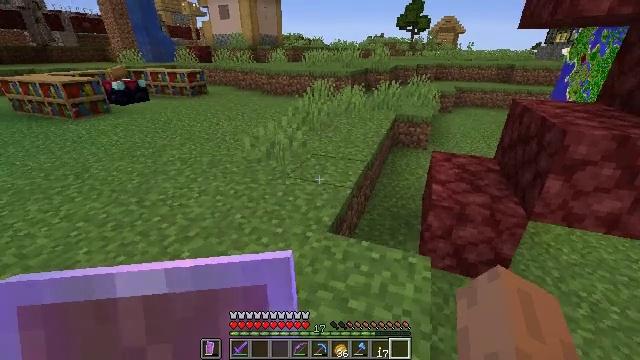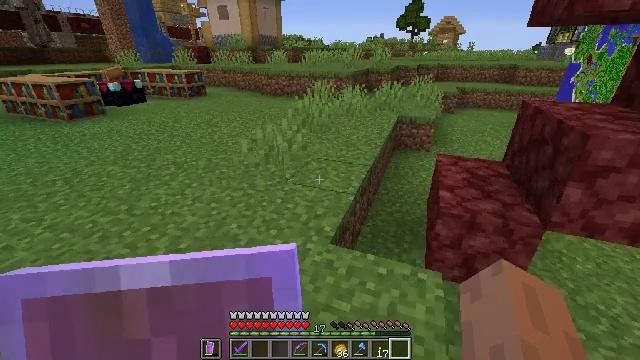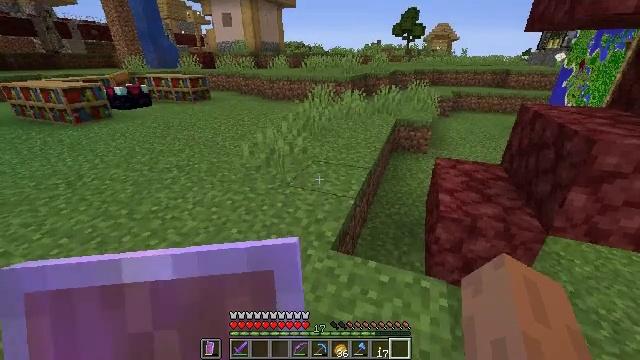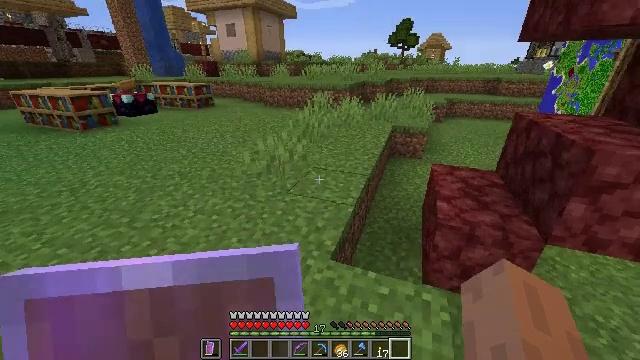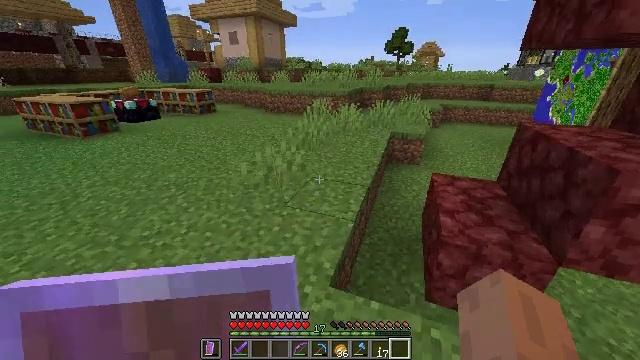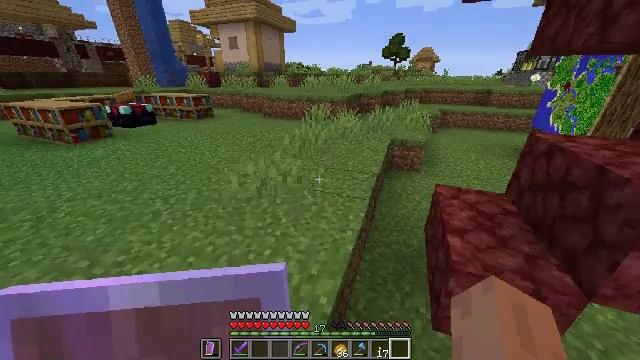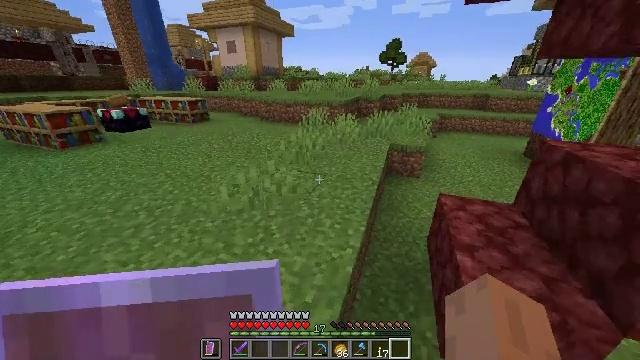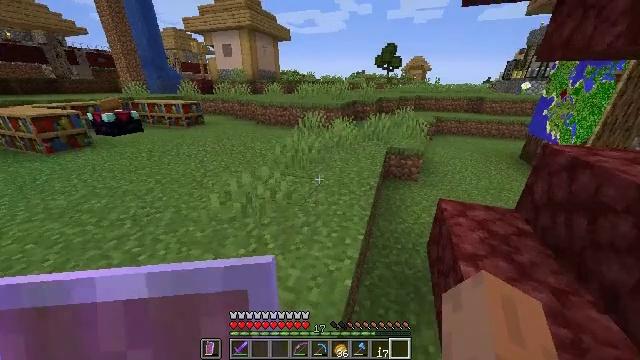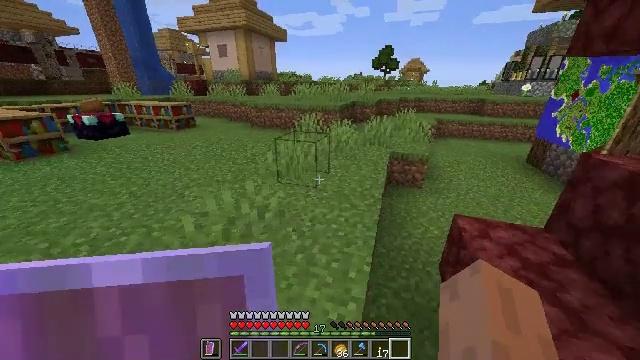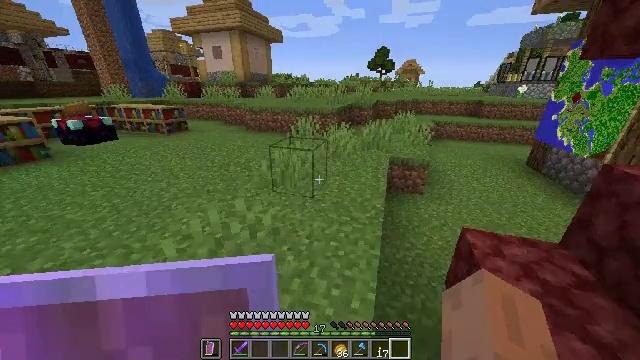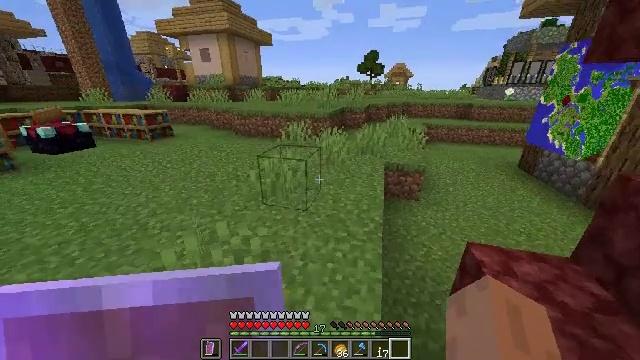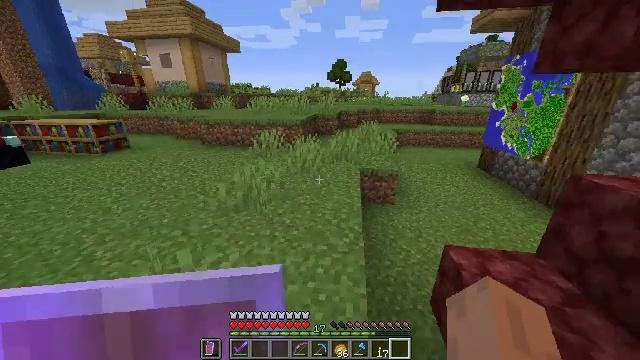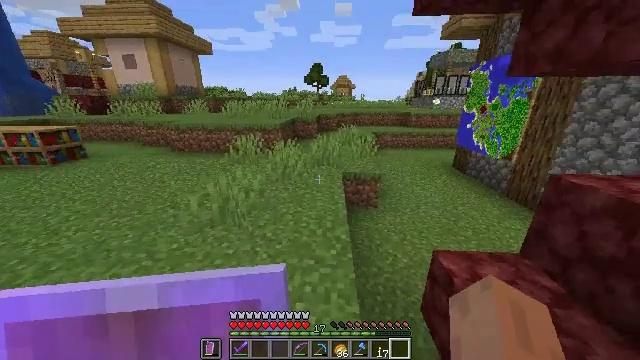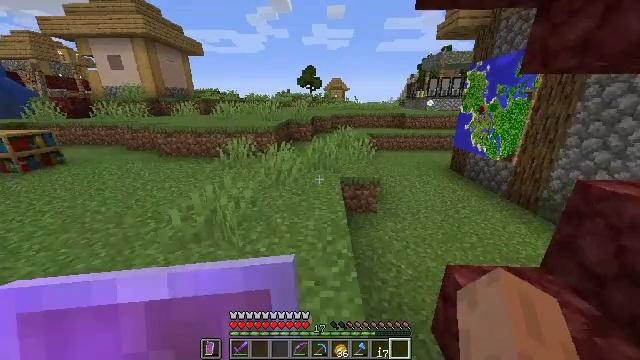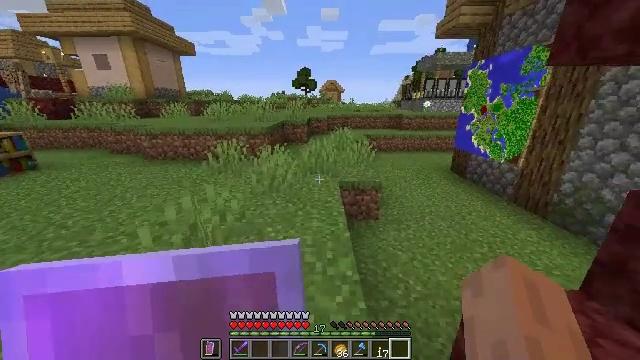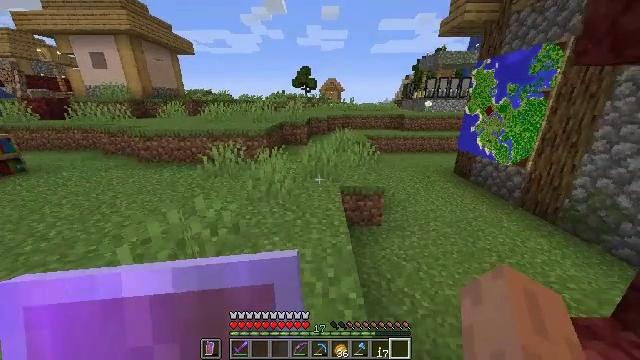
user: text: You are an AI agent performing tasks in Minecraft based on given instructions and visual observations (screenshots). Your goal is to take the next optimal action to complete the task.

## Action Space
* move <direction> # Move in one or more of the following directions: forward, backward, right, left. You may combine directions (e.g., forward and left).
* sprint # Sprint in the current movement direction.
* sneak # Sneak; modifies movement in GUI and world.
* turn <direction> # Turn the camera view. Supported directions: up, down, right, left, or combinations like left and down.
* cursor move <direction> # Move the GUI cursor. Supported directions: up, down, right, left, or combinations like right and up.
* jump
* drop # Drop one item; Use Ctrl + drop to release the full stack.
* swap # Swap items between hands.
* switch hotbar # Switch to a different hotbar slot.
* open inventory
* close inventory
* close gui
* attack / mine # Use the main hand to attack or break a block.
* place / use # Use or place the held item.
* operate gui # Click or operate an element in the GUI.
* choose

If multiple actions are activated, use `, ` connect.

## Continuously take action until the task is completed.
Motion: motion action
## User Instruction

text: Break the white banner to remove it.
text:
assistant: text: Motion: move forward
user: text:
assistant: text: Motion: move forward
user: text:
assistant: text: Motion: move forward
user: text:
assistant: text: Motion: move forward
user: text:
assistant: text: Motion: move forward
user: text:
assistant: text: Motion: move forward
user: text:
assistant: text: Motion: move forward
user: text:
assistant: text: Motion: move forward
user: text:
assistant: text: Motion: move forward
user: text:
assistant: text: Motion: move forward, turn right
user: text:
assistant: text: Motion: move forward, turn right and up
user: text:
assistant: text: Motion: move forward, turn right
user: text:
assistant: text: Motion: move forward, turn right
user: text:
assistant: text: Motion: move forward, turn right
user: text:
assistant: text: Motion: move forward
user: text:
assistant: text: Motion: move forward
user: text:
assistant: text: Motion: move forward
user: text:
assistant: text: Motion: move forward
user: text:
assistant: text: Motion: move forward
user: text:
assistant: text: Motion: move forward
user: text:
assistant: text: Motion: move forward
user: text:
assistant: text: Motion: move forward
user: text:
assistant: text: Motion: move forward
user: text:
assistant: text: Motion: move forward, turn right
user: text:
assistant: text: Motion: move forward
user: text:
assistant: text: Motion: move forward
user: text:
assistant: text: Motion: move forward
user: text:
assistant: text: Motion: move forward
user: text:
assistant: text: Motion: move forward
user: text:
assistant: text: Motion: move forward